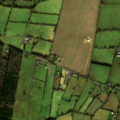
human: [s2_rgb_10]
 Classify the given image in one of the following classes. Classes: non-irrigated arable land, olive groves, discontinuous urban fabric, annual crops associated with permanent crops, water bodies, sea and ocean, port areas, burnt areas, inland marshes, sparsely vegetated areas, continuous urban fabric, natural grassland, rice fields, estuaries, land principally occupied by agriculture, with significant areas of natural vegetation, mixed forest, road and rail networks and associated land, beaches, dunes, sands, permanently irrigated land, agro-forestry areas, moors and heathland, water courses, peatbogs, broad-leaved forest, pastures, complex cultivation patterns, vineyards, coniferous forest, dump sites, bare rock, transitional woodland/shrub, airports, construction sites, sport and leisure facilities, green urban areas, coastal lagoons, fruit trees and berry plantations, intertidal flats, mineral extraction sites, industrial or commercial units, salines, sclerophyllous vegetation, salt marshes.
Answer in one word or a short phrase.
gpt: non-irrigated arable land, pastures, broad-leaved forest, mixed forest